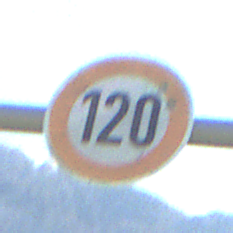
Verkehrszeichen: Geschwindigkeit120
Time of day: MorningAfternoon
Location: Outdoor (Nature)
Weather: PartlyCloudy
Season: NotSpecified
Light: Natural